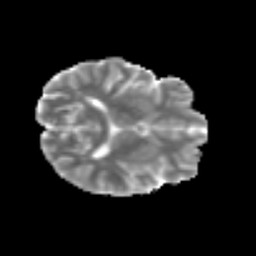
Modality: MD
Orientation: axial
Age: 49
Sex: male
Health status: ill
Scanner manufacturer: siemens
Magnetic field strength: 3 T
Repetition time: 8.7 s
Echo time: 0.11 s